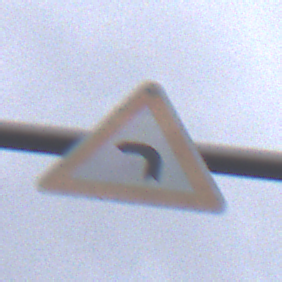
Verkehrszeichen: KurveLinks
Umgebung: Outdoor, Urban
Tageszeit: MorningAfternoon
Wetter: Overcast
Licht: Natural
Jahreszeit: NotSpecified
Kontrast: LowContrast